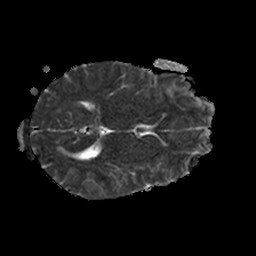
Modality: ADC
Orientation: axial
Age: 34
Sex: female
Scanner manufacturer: philips
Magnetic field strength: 1.5 T
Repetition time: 3.409 s
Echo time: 0.06922 s